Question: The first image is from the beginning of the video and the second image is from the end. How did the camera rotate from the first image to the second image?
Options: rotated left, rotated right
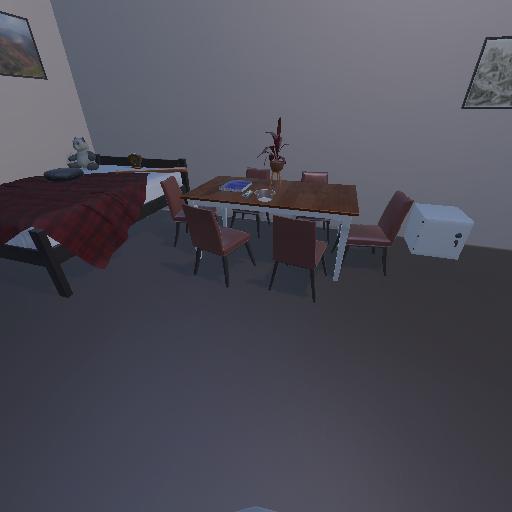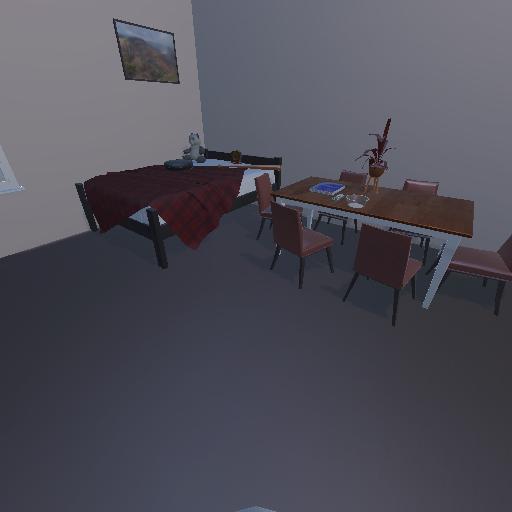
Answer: rotated left